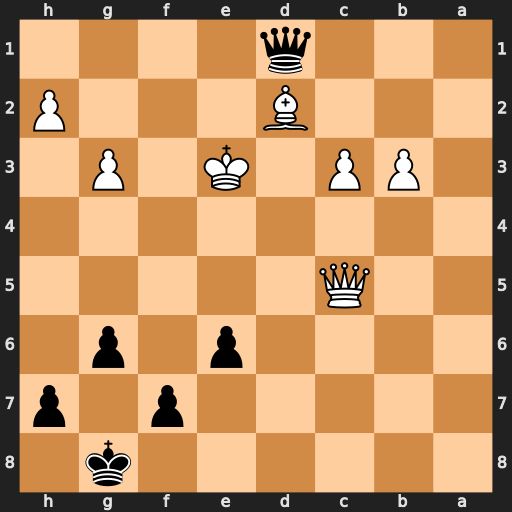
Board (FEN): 6k1/5p1p/4p1p1/2Q5/8/1PP1K1P1/3B3P/3q4
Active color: b
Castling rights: -
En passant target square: -
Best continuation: Qg1+ Ke2 Qxc5